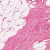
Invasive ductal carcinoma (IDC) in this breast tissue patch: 0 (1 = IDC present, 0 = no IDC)